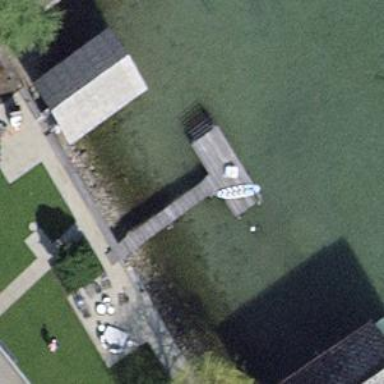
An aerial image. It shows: Man-made pier.